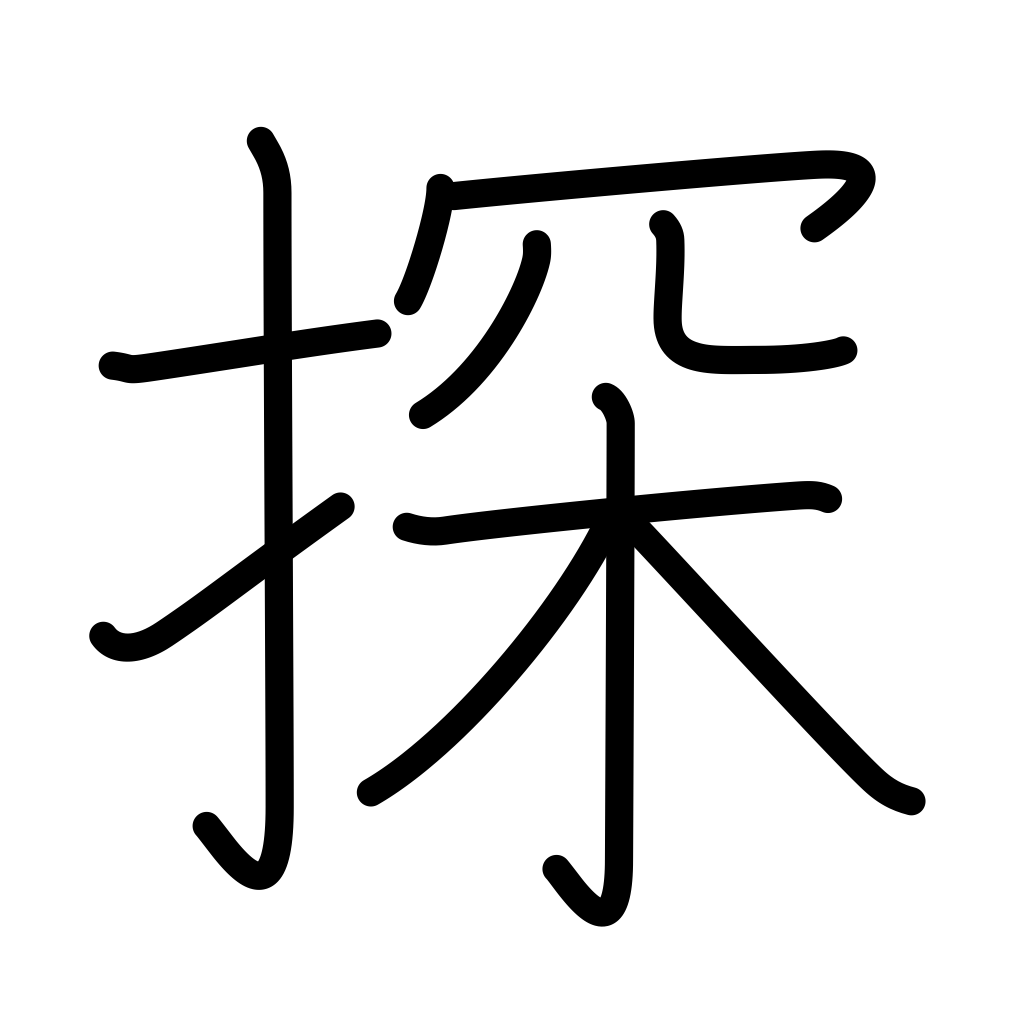
Meaning: grope, search, look for